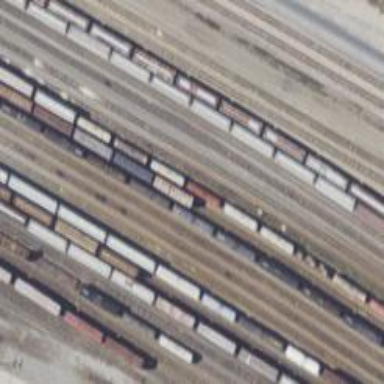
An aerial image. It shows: Railway yard used for servicing trains.